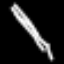
Label: pencil